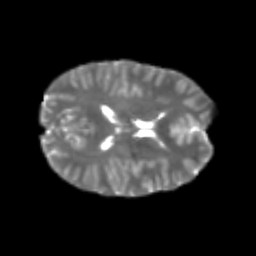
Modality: T2w
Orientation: axial
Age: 20
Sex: female
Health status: healthy
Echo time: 0.074 s